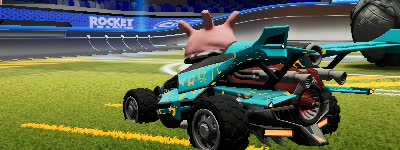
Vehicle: aftershock